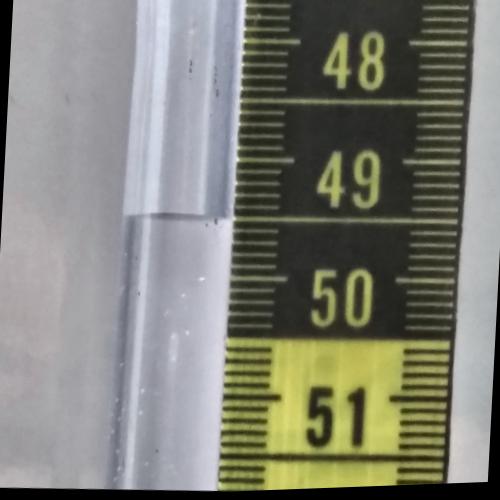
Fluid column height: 49.5 cm